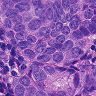
Metastatic tissue present: yes